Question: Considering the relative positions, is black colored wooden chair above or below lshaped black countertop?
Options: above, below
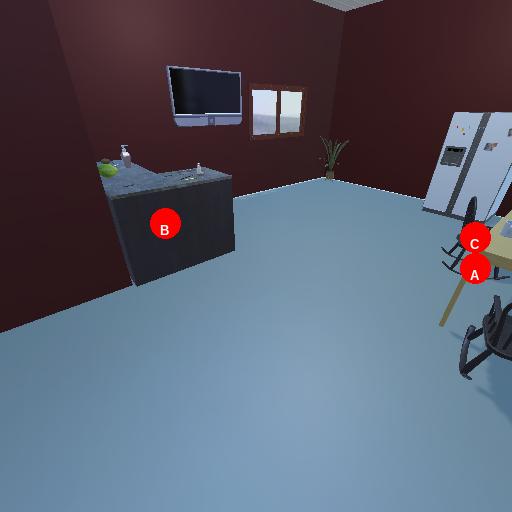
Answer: above